Platform: Mobile
Application: Arc Browser
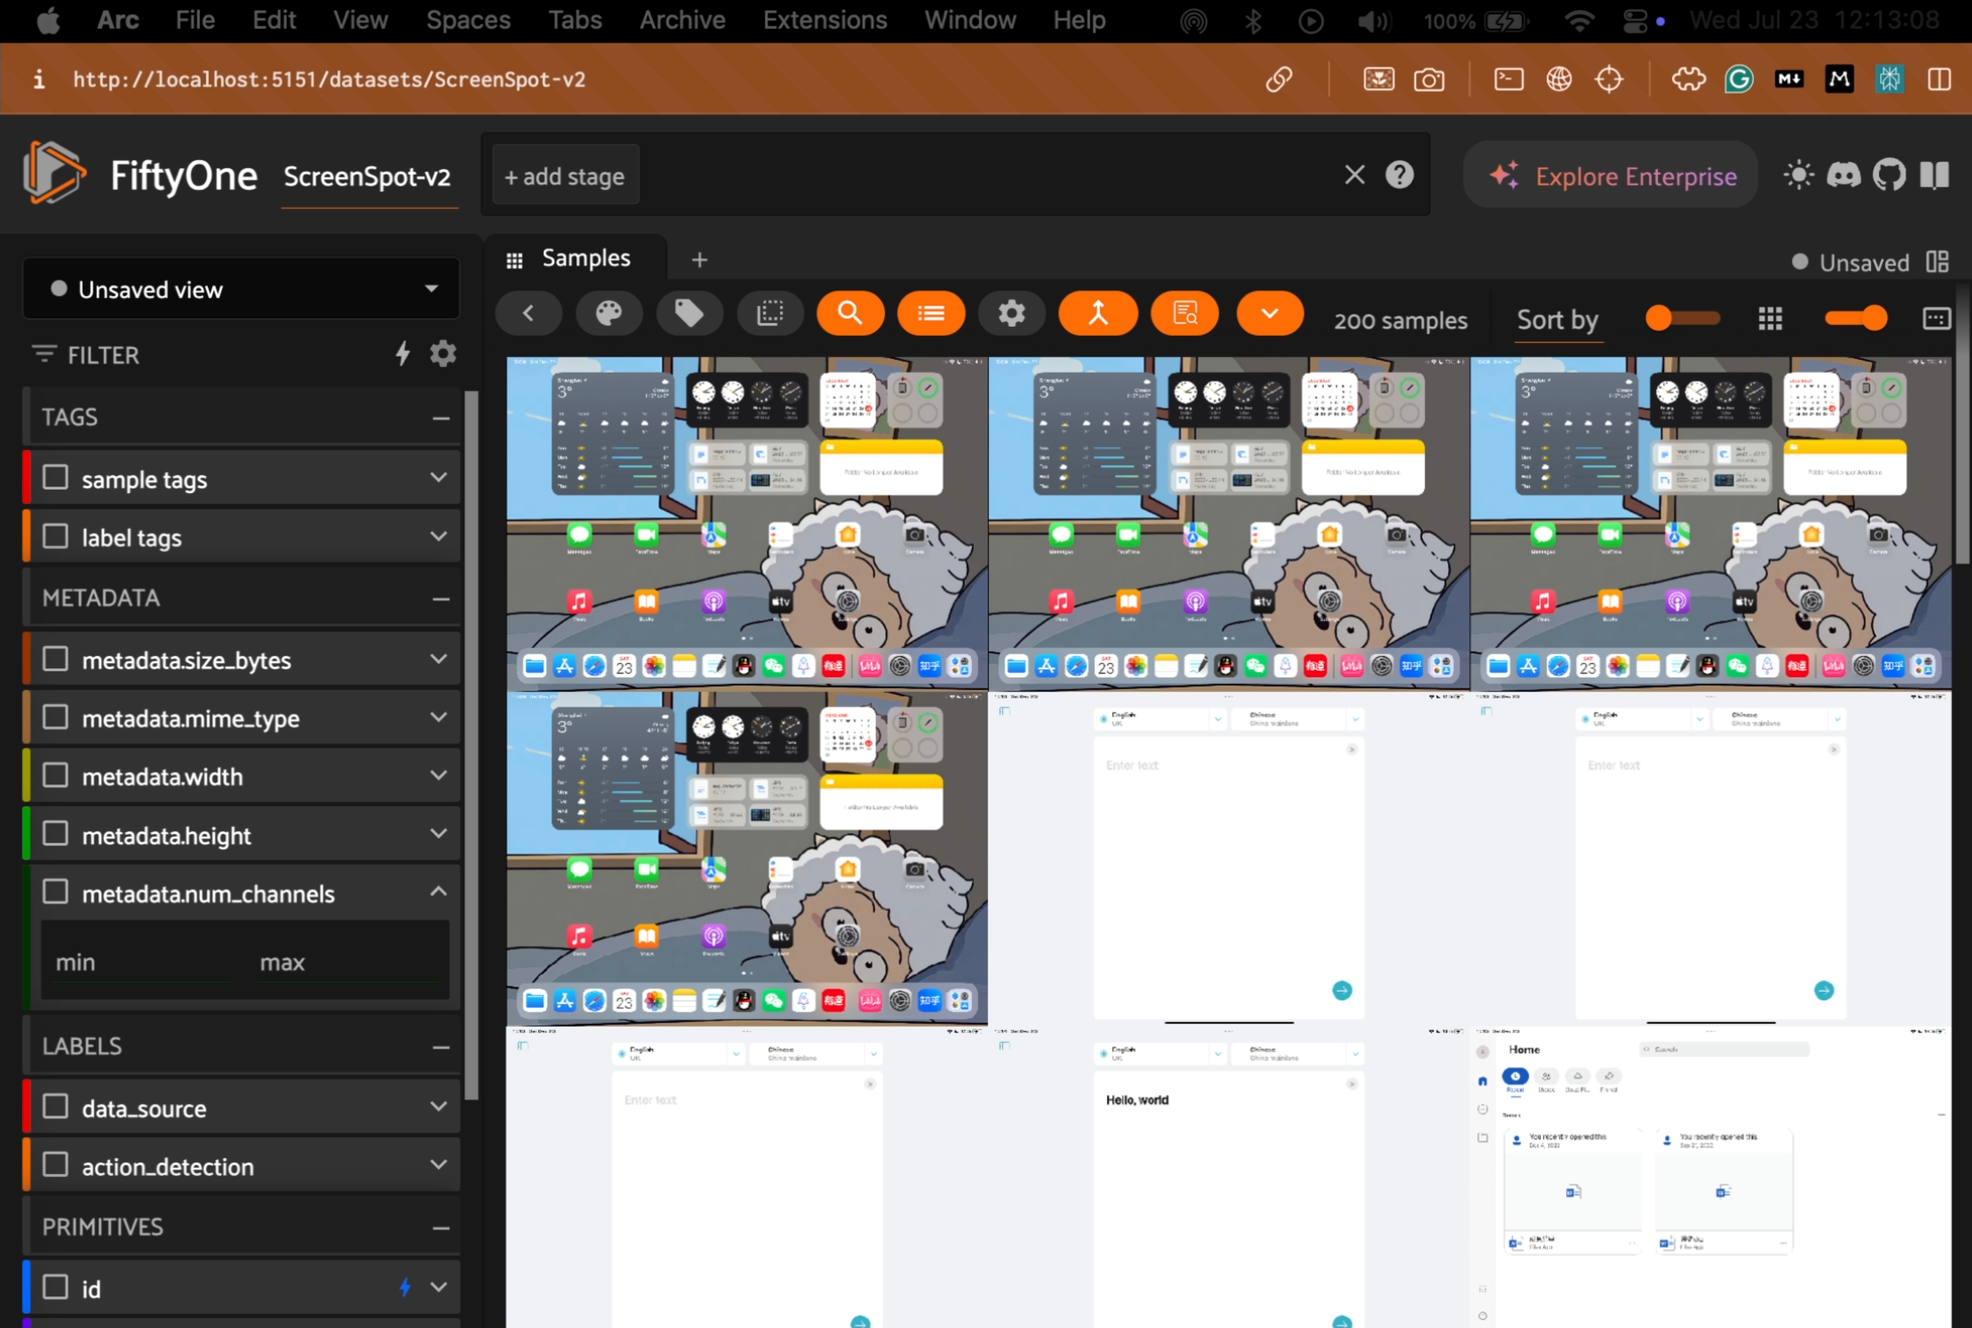
task_description: Change which fields are visible in the sidebar
action_type: click
element_info: Icon

task_description: Show the size in bytes of the samples in the samples panel
action_type: click
element_info: Checkbox

task_description: Display the mime type of the samples in the samples panel
action_type: click
element_info: Checkbox

task_description: Show the width of the samples in the samples panel
action_type: click
element_info: Checkbox

task_description: I want to see the height of the samples in the samples panel
action_type: click
element_info: Checkbox

task_description: Show the number of channels each sample has in the samples panel
action_type: click
element_info: Checkbox

task_description: I want to see the data_source for each sample in the samples panel
action_type: click
element_info: Checkbox

task_description: I want to see the action_detection labels on each sample in the samples panel
action_type: click
element_info: Checkbox

task_description: What is the name of this dataset?
action_type: hover
element_info: Text
task_description: Which fields are being displayed on the samples in the samples panel?
action_type: hover
element_info: Menu Item

task_description: What is the value of the data_source field for this sample?
action_type: hover
element_info: Icon